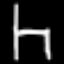
Label: chair